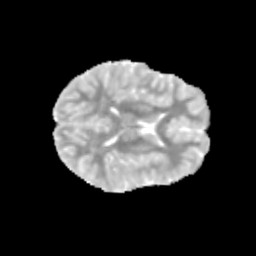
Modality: MD
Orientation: axial
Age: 10
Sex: male
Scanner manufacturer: siemens
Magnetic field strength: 3 T
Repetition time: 3.8 s
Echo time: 0.07 s